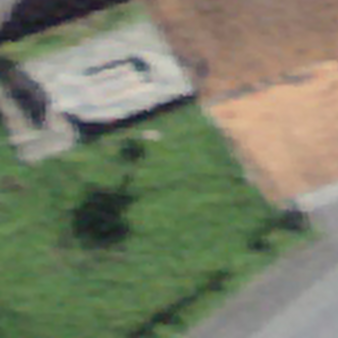
Label: other